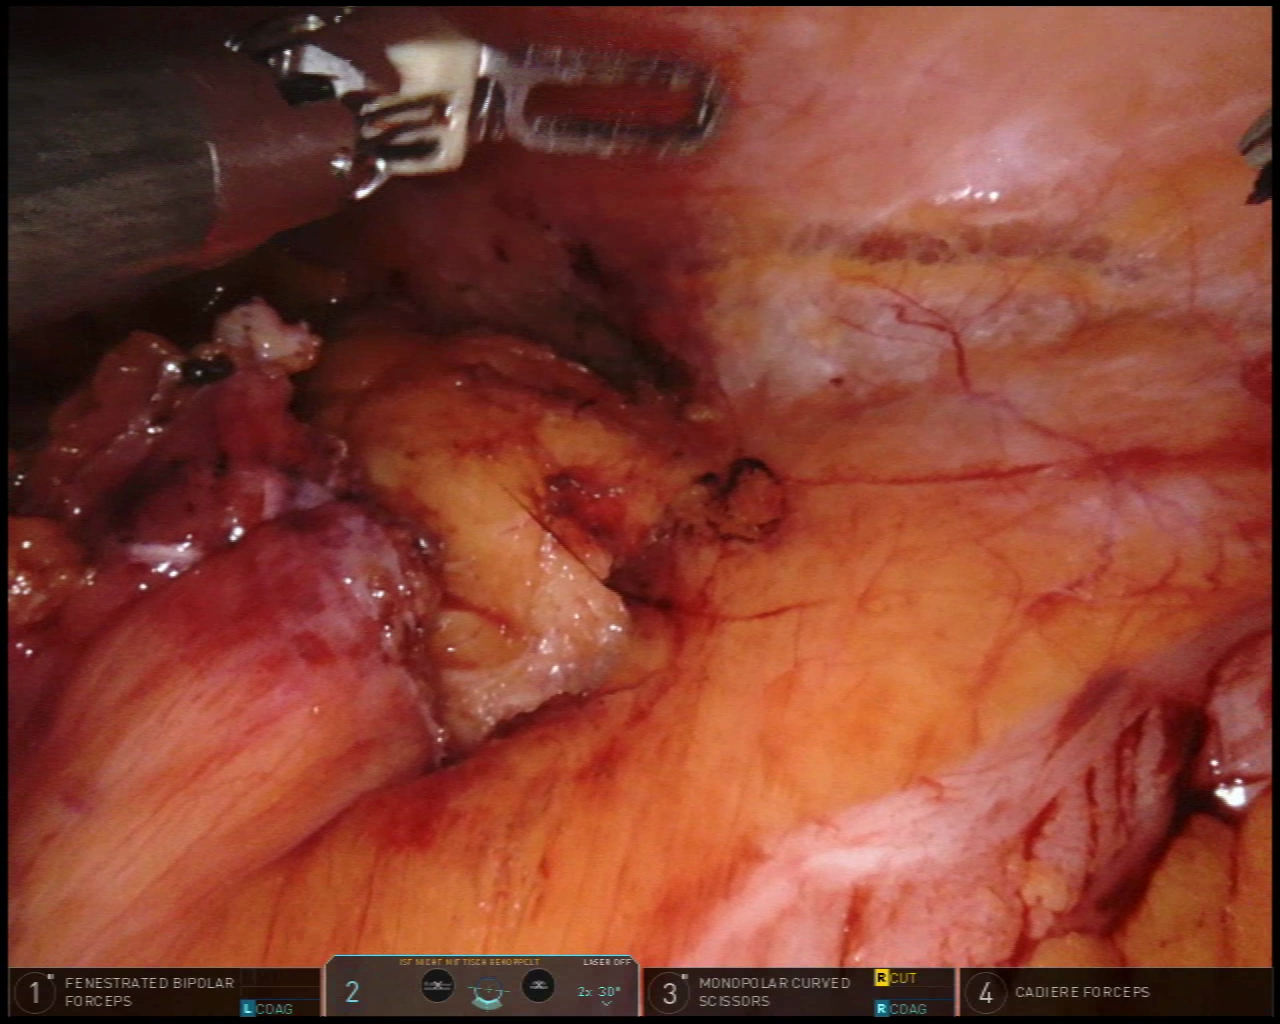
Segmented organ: colon
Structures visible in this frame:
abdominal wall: yes
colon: yes
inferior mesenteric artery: no
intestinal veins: no
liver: no
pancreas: no
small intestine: no
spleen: no
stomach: no
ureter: no
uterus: no
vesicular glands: no